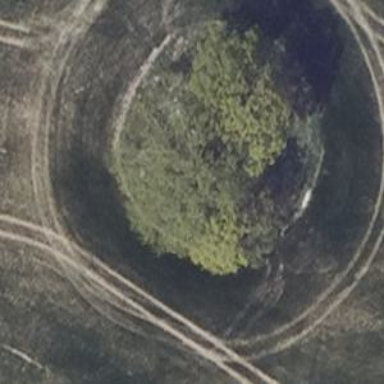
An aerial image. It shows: Deciduous tree with broadleaved leaves.